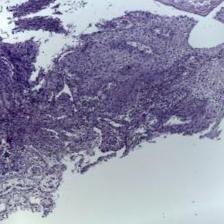
Diagnosis: OSCC